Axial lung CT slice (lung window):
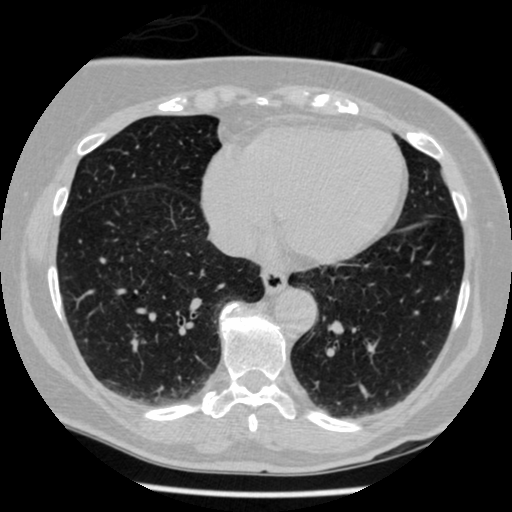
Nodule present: no